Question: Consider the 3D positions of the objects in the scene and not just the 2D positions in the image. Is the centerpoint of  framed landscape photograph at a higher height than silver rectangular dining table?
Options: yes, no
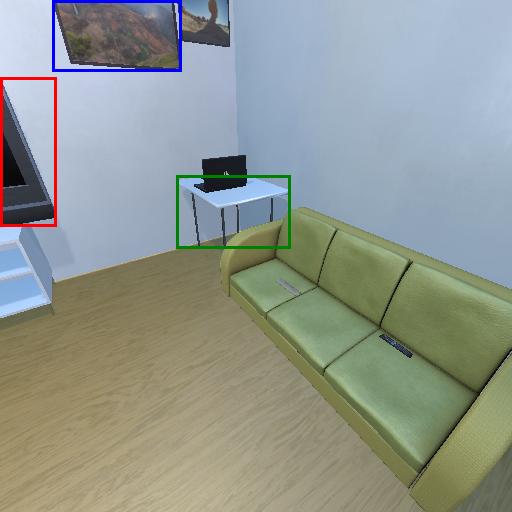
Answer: yes